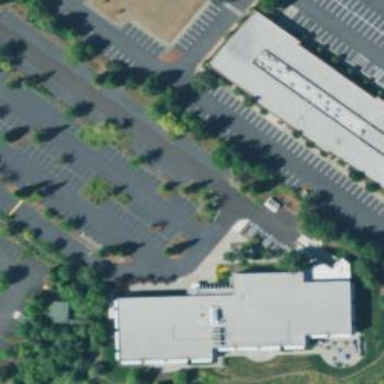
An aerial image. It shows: Parking space.